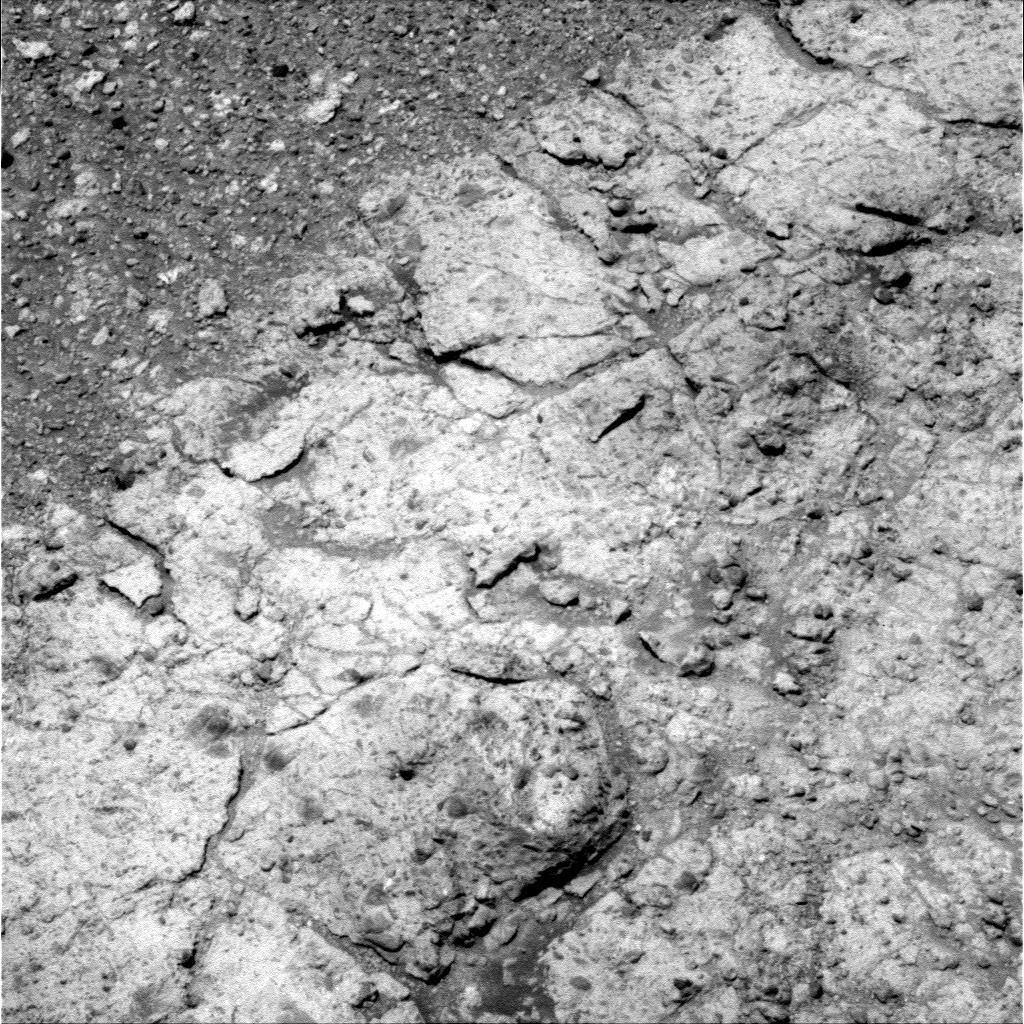
Terrain classes present: Bedrock, Gravel / Sand / Soil